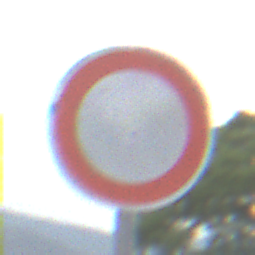
Verkehrszeichen: VerbotFahrzeugeAllerArt
Umgebung: Outdoor, Nature
Tageszeit: Midday
Wetter: PartlyCloudy
Licht: Natural
Jahreszeit: NotSpecified
Kontrast: LowContrast